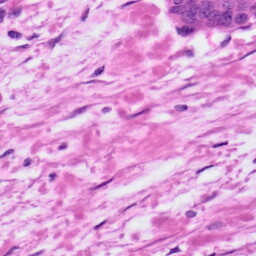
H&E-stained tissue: Ovarian